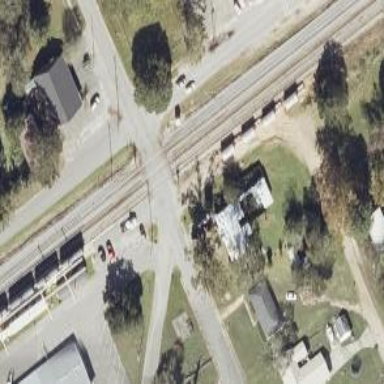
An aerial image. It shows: Railway level crossing.